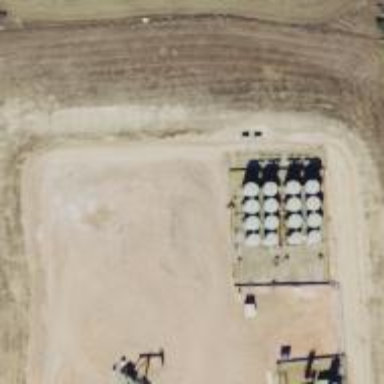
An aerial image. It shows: Storage tank with man-made structure.